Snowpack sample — Rabbit Ears Pass, Jackson County, Colorado, USA (12/17/25, 1:08 PM MST)
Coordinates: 40.387, -106.625
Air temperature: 34 °F
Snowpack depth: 46 cm
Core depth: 20 cm
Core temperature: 24.8 °F
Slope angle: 6°, slope face: 165°
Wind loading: medium
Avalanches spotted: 0
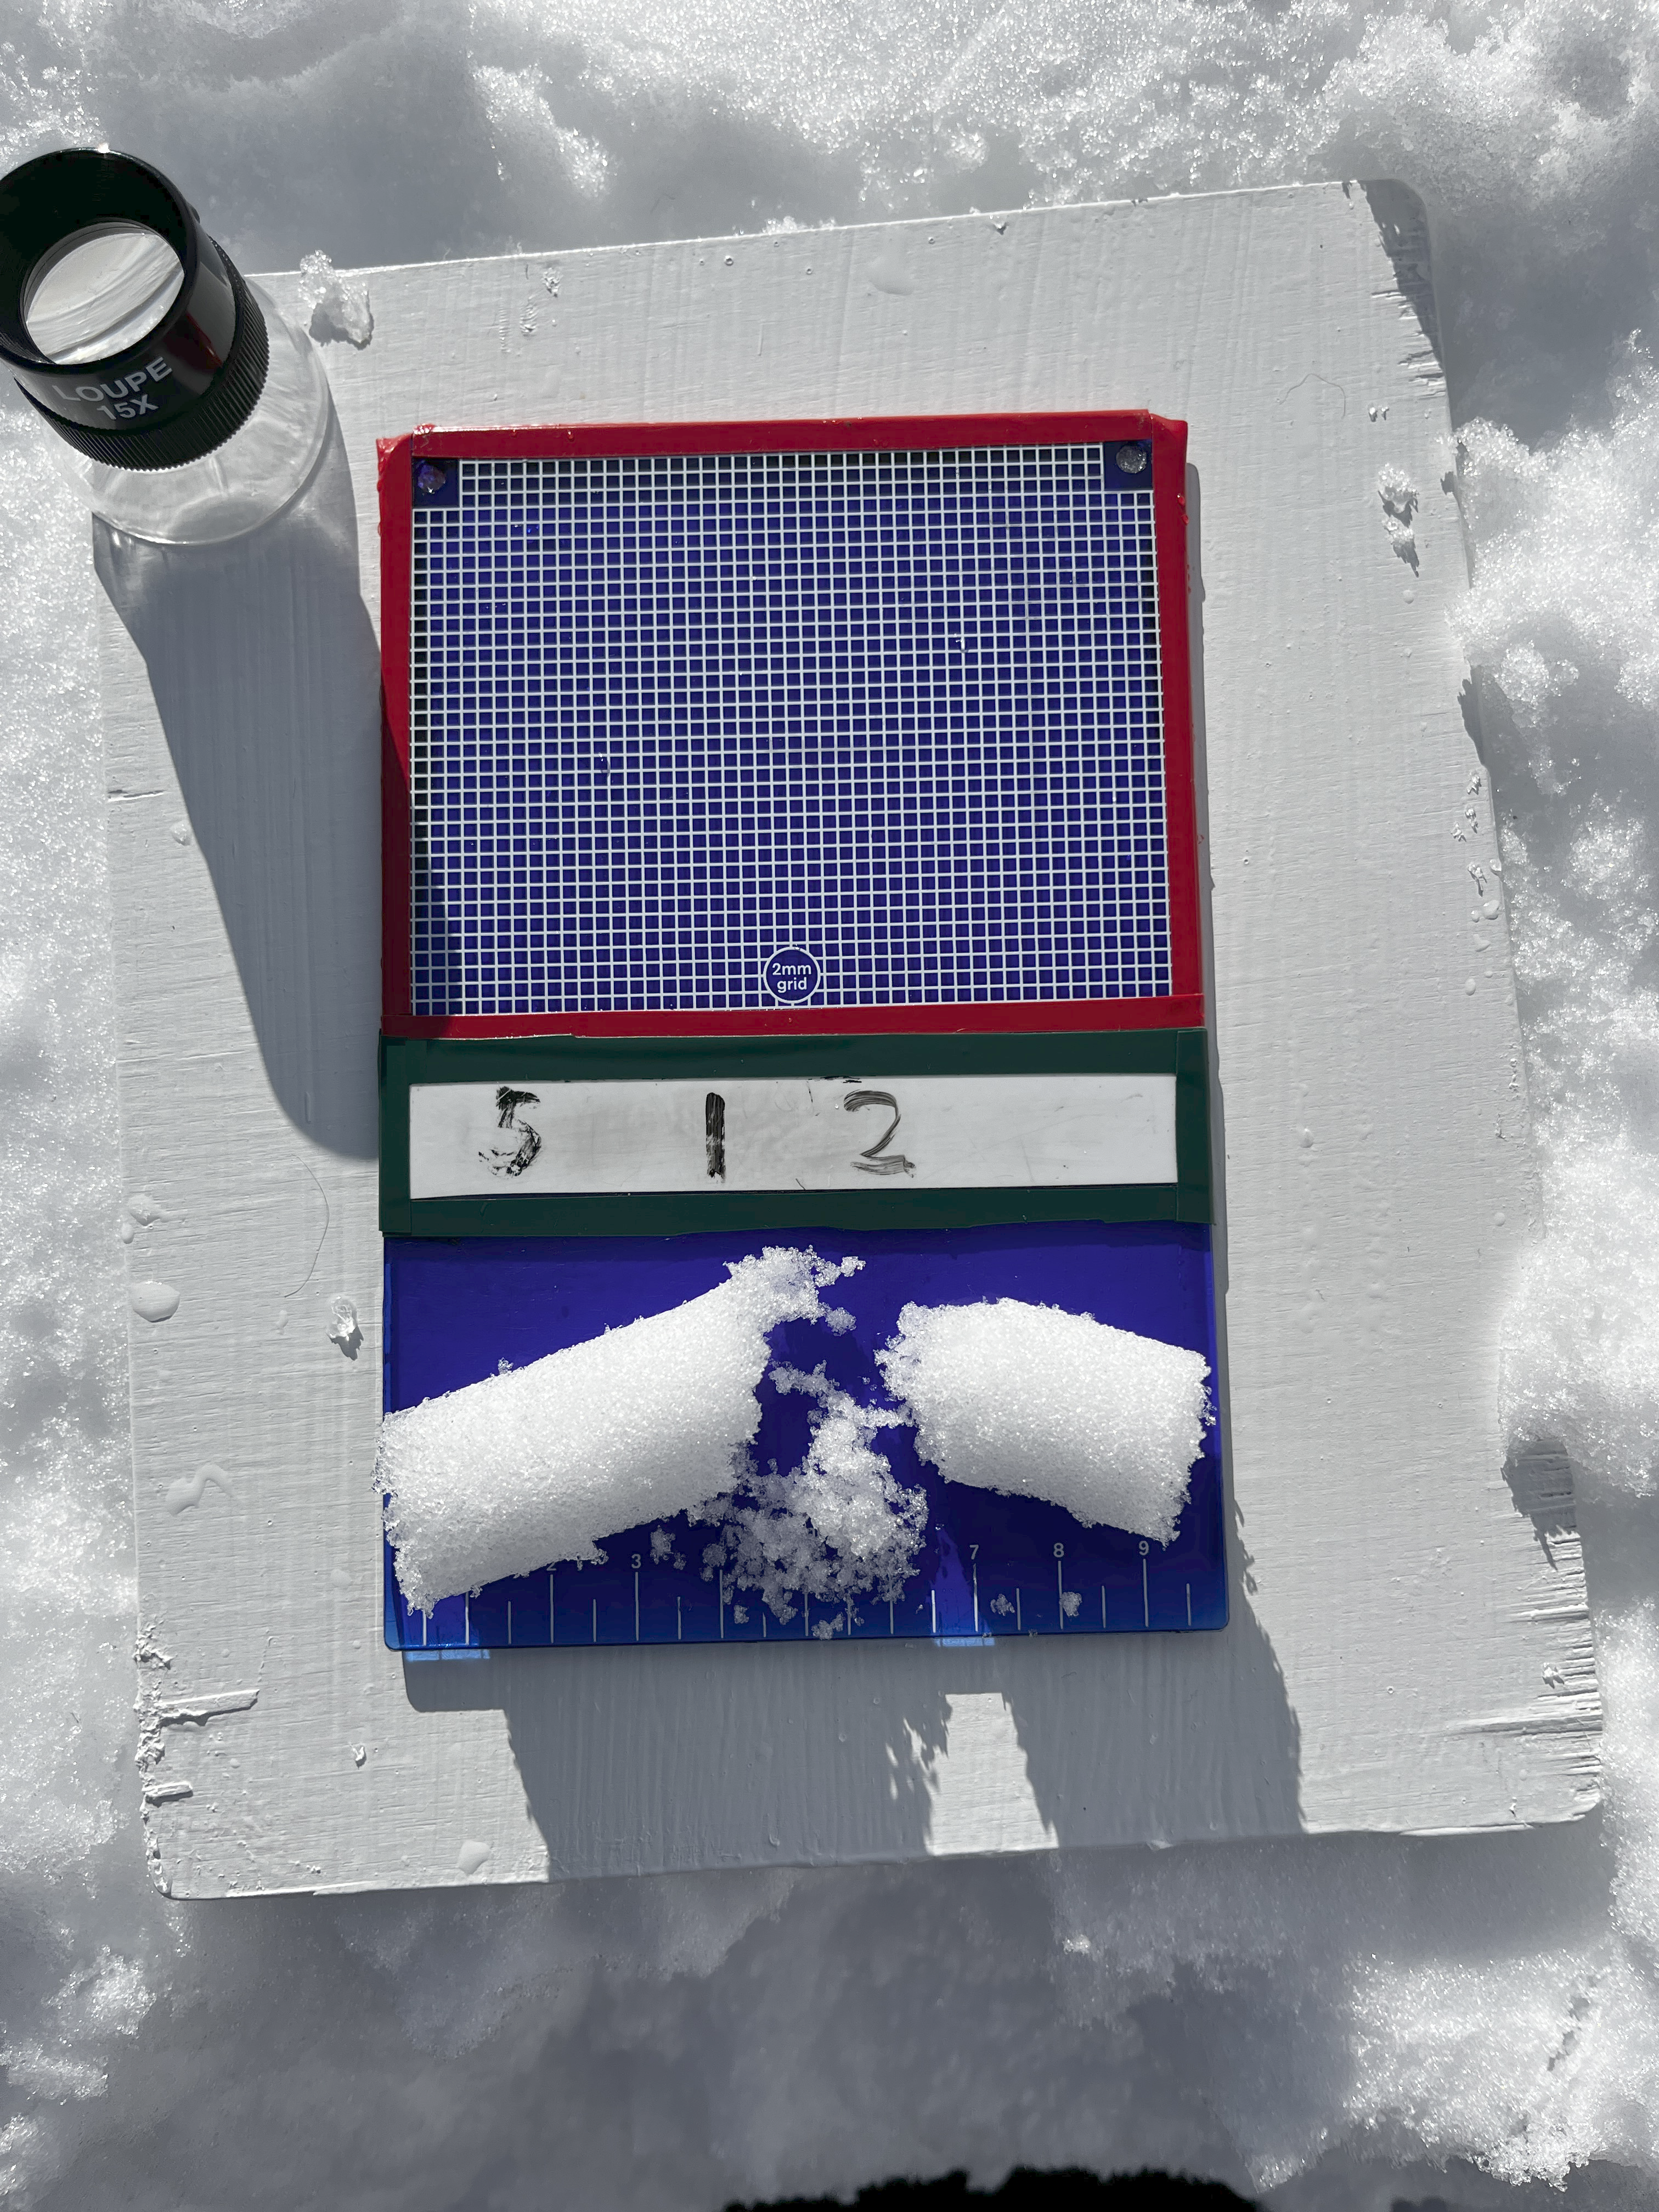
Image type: crystal_card
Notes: No avalanches spotted nearby, although collected in a meadowy area with minimal risk on this face of the pass.